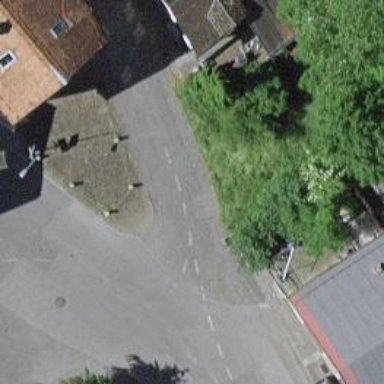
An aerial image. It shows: Pedestrian road with sett surface.